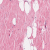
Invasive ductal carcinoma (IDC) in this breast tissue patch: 0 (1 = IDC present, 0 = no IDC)